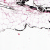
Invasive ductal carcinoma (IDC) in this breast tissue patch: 0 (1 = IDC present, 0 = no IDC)